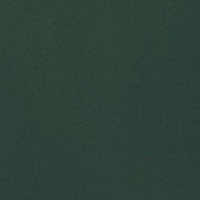
EUNIS habitat code: 14
Species observed at this site:
Corvus corone
Podiceps cristatus
Oenanthe oenanthe
Turdus philomelos
Fulica atra
Turdus viscivorus
Aegithalos caudatus
Buteo buteo
Sylvia atricapilla
Muscicapa striata
Phylloscopus collybita
Erithacus rubecula
Cuculus canorus
Dryocopus martius
Pica pica
Phoenicurus ochruros
Sitta europaea
Garrulus glandarius
Certhia familiaris
Tussilago farfara
Picus viridis
Falco tinnunculus
Ficedula hypoleuca
Periparus ater
Acrocephalus scirpaceus
Motacilla cinerea
Cyanistes caeruleus
Lophophanes cristatus
Anas platyrhynchos
Sturnus vulgaris
Troglodytes troglodytes
Pyrrhula pyrrhula
Fringilla coelebs
Regulus ignicapilla
Passer domesticus
Ptyonoprogne rupestris
Carduelis carduelis
Turdus merula
Columba palumbus
Platanthera bifolia
Succisa pratensis
Parus major
Turdus pilaris
Regulus regulus
Cinclus cinclus
Aquila chrysaetos
Motacilla alba
Delichon urbicum